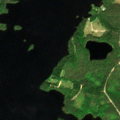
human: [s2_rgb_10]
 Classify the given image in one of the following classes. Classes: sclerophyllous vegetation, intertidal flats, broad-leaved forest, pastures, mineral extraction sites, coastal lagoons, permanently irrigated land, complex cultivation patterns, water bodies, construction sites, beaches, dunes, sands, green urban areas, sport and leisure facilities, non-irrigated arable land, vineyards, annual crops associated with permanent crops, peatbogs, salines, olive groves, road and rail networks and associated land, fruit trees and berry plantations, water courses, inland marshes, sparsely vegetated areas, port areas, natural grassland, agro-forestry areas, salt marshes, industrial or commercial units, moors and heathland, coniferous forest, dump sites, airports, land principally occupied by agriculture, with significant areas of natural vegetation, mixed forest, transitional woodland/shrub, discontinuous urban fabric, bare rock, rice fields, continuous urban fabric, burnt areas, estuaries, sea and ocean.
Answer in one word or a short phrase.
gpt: coniferous forest, mixed forest, water bodies